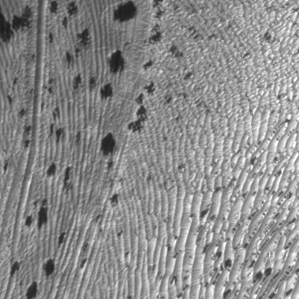
Label: frost